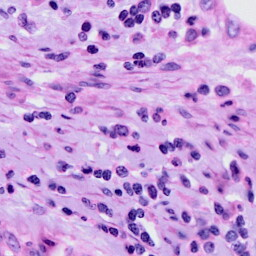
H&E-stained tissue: Cervix